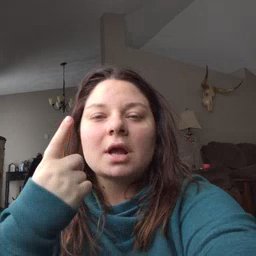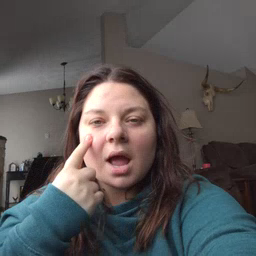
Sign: eye